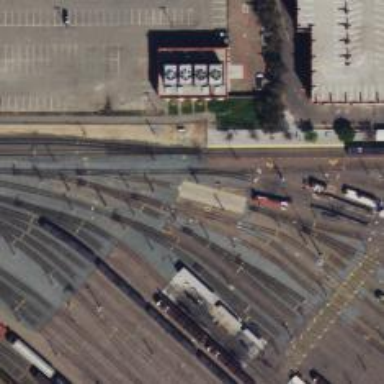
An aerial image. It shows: Light rail yard with electrified contact lines.